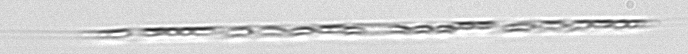
Label: Rhizosolenia